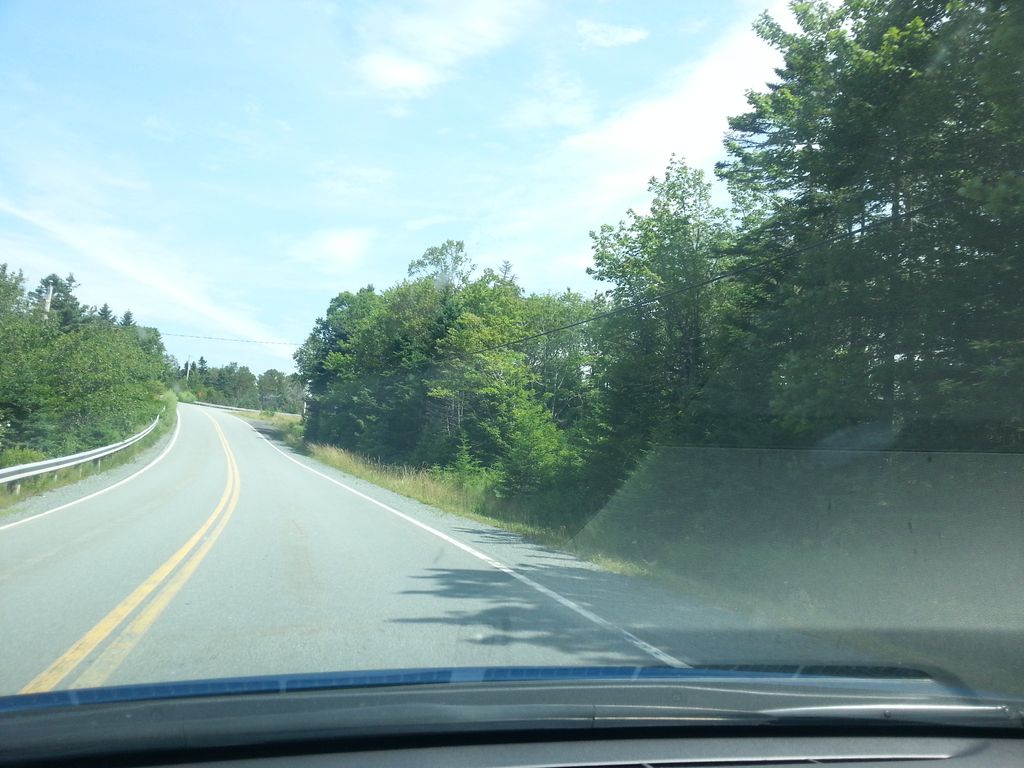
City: halifax